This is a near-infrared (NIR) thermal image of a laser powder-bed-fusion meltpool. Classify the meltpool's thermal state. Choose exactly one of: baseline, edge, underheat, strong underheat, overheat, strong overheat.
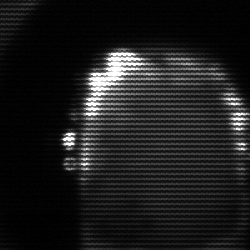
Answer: baseline